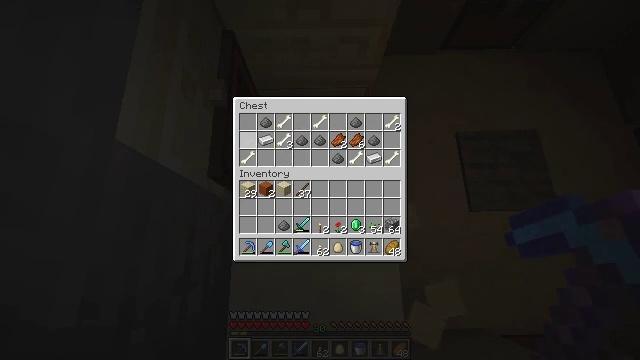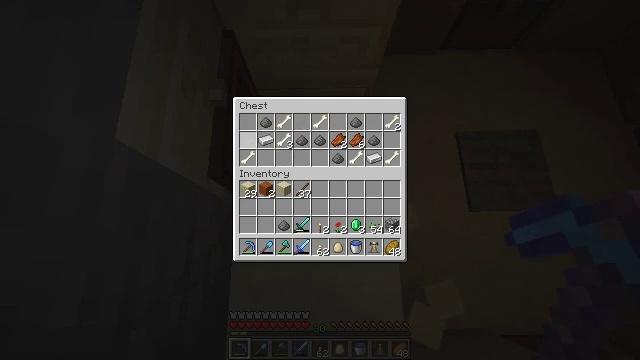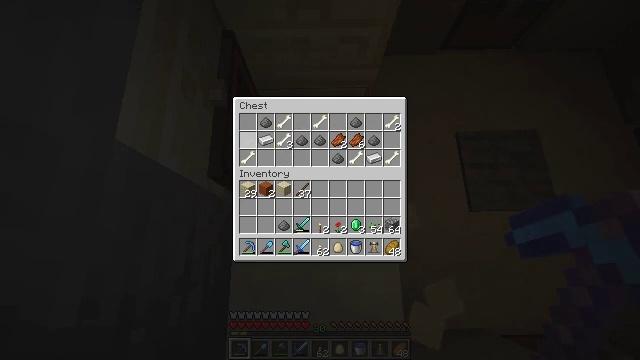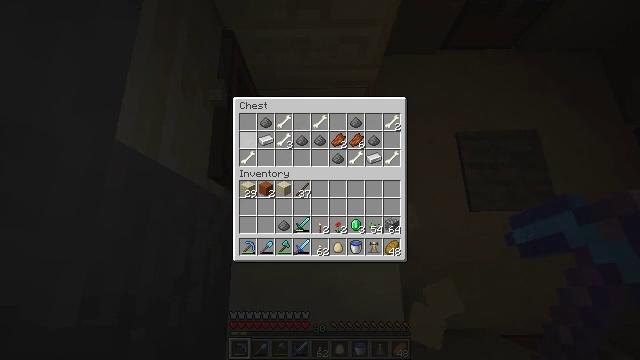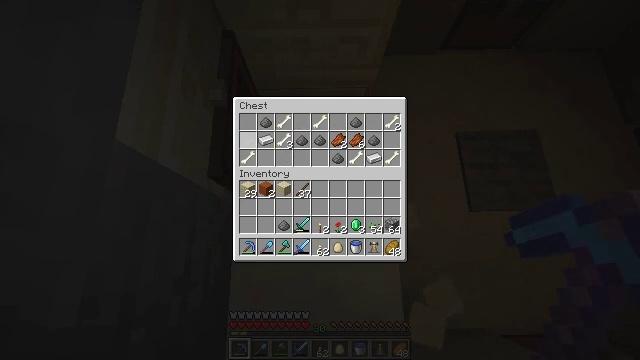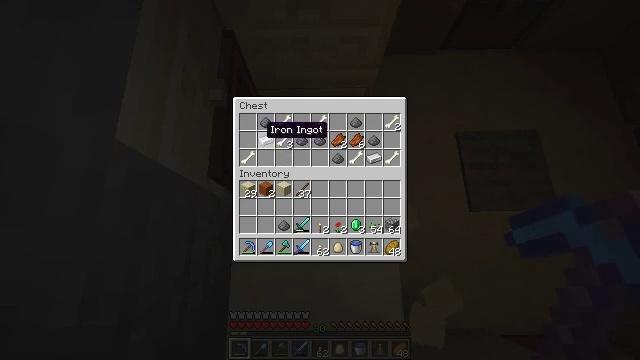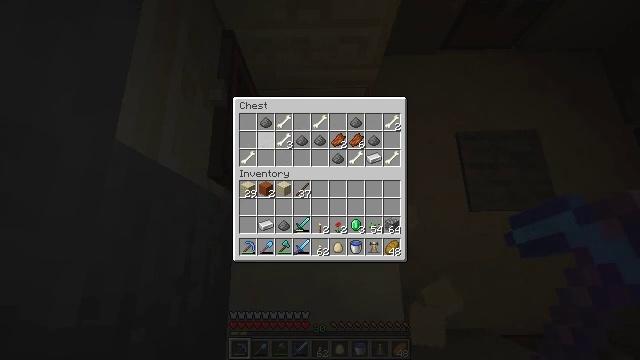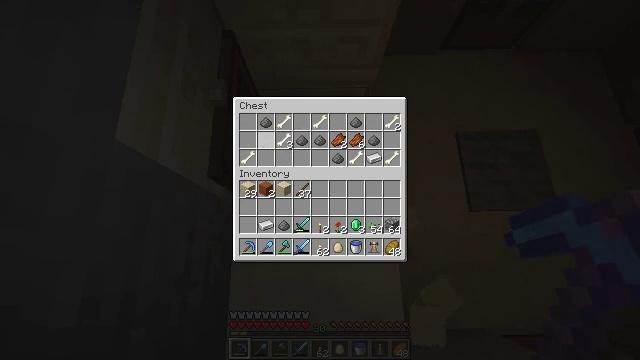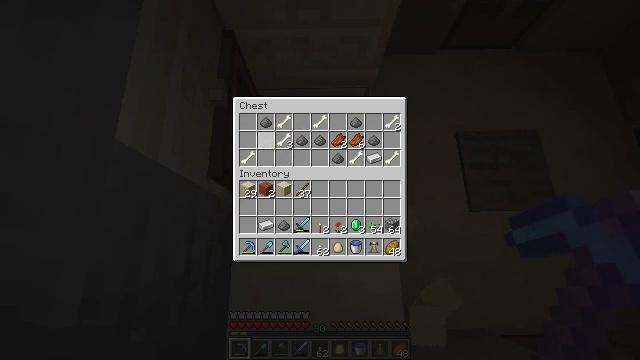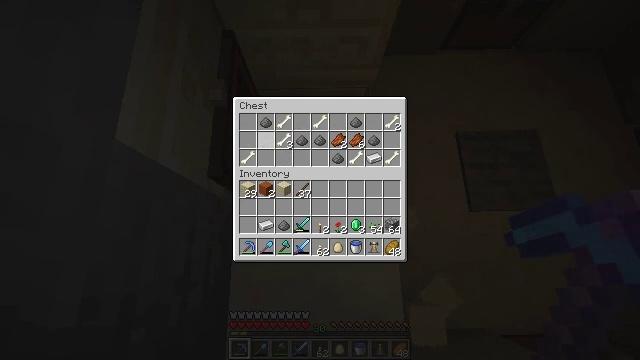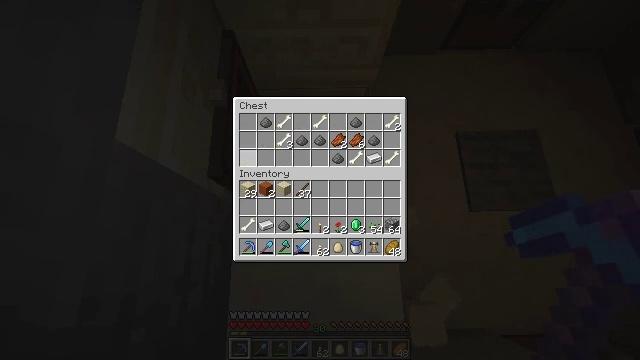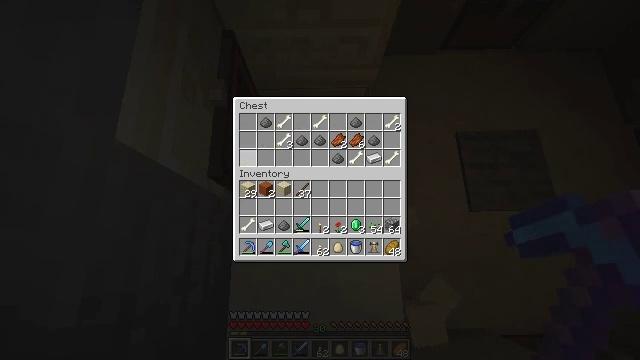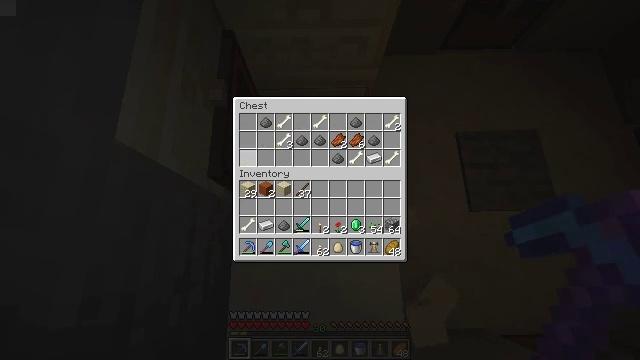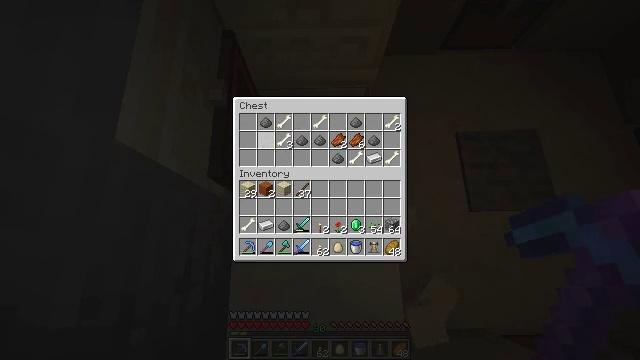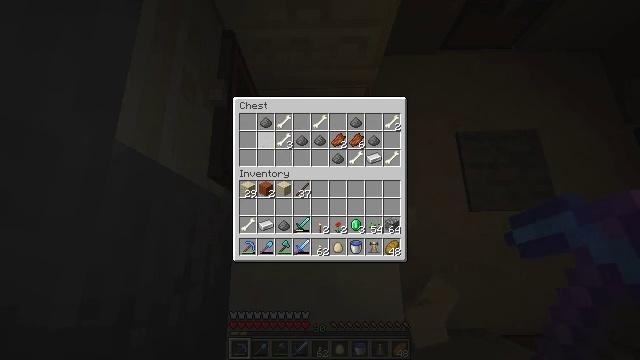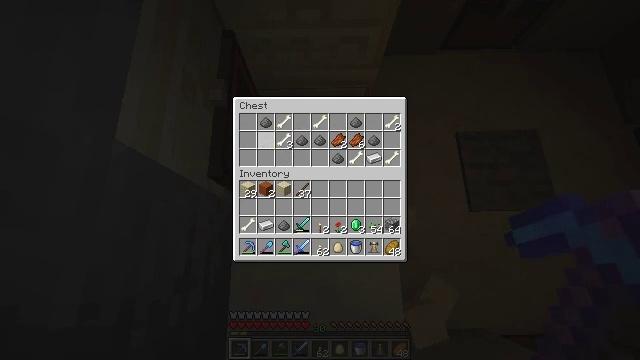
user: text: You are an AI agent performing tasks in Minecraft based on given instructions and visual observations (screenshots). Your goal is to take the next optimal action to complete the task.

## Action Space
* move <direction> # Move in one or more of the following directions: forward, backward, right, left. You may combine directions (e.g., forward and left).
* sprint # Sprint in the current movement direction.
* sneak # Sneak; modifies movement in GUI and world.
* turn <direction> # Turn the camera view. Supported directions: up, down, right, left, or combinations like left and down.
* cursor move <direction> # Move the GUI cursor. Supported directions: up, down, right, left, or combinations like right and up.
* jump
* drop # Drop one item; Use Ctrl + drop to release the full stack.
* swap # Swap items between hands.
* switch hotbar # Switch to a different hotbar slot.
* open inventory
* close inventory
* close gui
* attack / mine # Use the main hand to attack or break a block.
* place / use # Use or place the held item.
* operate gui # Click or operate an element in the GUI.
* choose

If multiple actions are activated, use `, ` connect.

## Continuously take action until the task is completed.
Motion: motion action
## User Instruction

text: Mine the cut sandstone.
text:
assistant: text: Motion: sneak, operate gui
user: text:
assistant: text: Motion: sneak, operate gui
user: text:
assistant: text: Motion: sneak, operate gui
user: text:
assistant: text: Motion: sneak
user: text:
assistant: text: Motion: sneak
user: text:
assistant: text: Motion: sneak, operate gui
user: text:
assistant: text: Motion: sneak, operate gui
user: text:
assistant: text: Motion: sneak, operate gui
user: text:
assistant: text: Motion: sneak
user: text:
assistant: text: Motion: sneak, operate gui
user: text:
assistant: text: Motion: sneak, operate gui
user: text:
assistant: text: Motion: sneak, operate gui
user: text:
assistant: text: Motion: sneak, operate gui
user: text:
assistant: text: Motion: sneak, cursor move up
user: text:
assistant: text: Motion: sneak
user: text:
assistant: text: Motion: sneak, cursor move up
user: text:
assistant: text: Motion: sneak, operate gui
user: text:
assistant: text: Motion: sneak, operate gui
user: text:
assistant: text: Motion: sneak, operate gui
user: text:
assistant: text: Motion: sneak, cursor move right
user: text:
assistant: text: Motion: sneak, cursor move right
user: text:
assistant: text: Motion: sneak, operate gui
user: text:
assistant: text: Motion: sneak, operate gui
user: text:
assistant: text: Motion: sneak, operate gui
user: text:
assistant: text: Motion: sneak
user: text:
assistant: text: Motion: sneak, operate gui
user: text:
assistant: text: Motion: sneak, operate gui
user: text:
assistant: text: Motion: sneak, operate gui
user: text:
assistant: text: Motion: sneak, cursor move right, operate gui
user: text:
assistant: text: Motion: sneak, operate gui